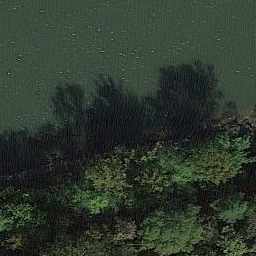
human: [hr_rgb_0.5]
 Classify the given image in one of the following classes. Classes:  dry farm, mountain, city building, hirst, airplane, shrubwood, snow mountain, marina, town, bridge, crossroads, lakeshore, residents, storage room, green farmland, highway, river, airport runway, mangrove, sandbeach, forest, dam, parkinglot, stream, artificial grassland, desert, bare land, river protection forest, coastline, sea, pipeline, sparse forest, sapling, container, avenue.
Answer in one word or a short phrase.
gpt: river protection forest